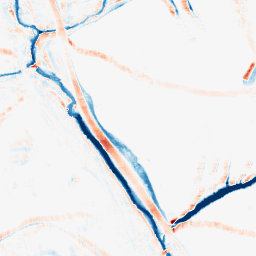
Category: morphological
Decomposition family: morphological_square
Decomposition parameters: operation: average
size: 10
Upsampling method: sinc_blackman
Upsampling parameters: scale: 2
kernel_size: 8
Upsampling scale: 2